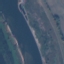
Label: River